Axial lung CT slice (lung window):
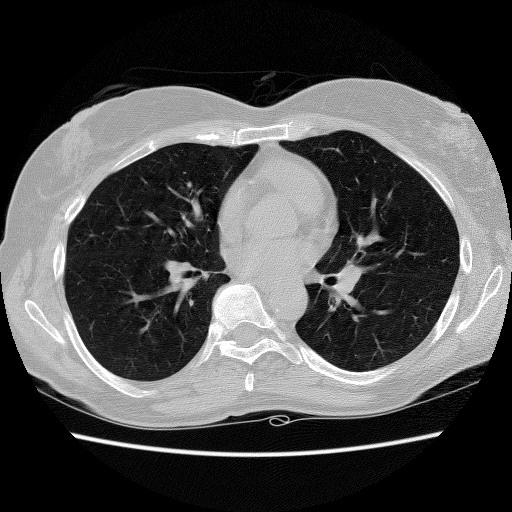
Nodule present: no